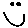
Label: smiley face